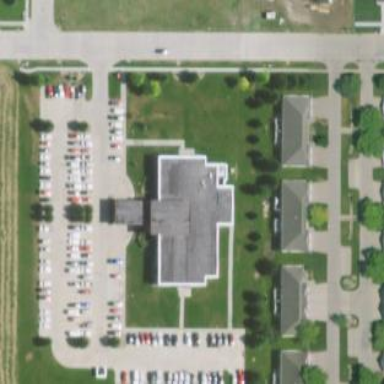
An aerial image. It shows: Commercial building that houses clinic providing healthcare services.